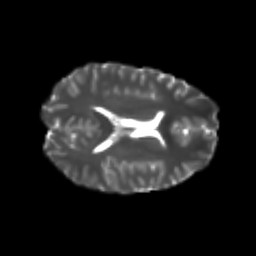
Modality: T2w
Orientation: axial
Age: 20
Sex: female
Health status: healthy
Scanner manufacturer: philips
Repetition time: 7.384 s
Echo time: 0.08599 s